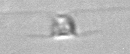
Label: Chaetoceros_similis